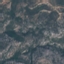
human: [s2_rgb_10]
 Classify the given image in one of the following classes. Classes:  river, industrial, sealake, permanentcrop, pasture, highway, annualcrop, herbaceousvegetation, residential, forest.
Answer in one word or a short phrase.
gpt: HerbaceousVegetation